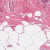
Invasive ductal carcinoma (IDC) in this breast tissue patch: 0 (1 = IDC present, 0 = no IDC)